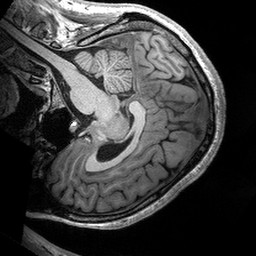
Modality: T1w
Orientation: sagittal
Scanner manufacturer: siemens
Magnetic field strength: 3 T
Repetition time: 2.53 s
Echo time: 0.00288 s